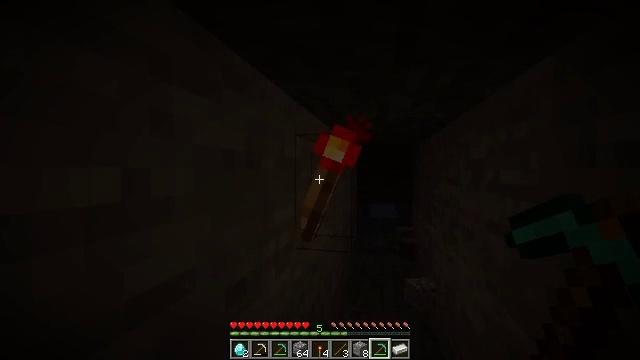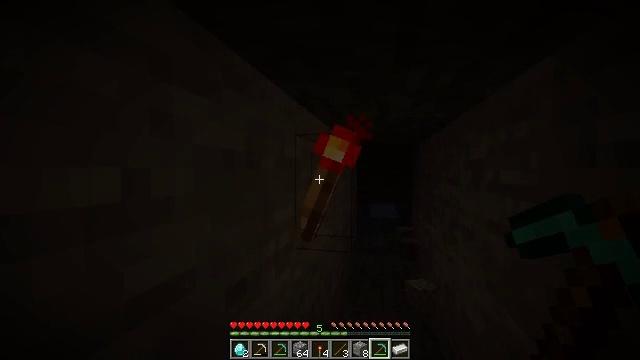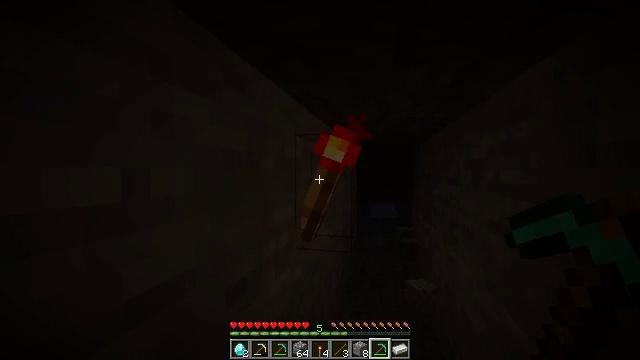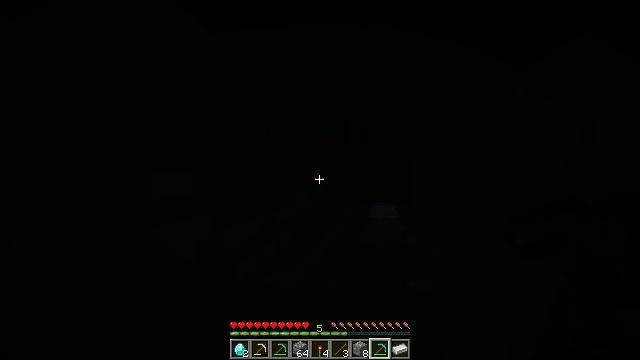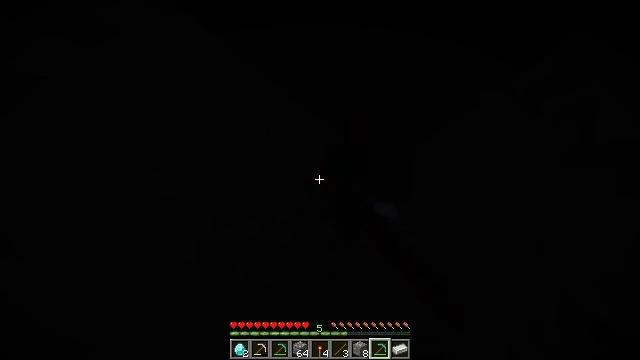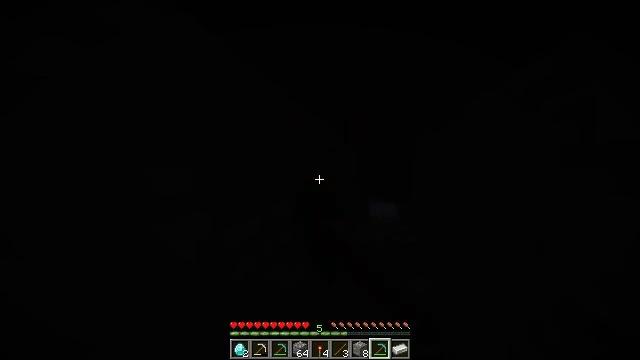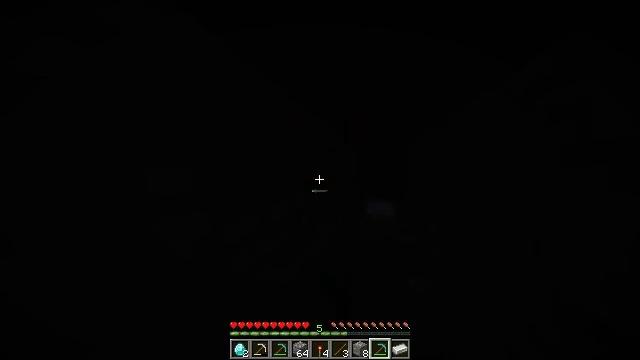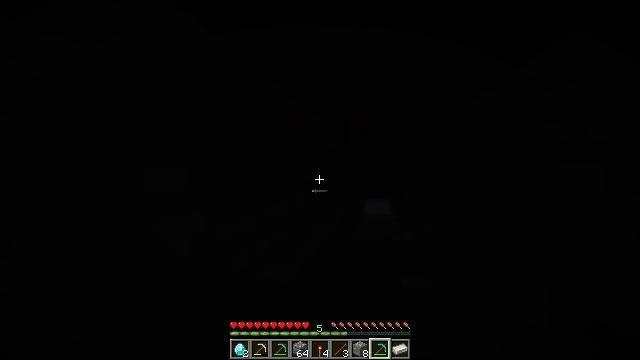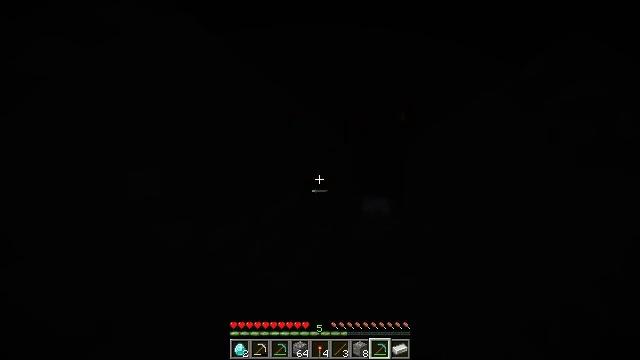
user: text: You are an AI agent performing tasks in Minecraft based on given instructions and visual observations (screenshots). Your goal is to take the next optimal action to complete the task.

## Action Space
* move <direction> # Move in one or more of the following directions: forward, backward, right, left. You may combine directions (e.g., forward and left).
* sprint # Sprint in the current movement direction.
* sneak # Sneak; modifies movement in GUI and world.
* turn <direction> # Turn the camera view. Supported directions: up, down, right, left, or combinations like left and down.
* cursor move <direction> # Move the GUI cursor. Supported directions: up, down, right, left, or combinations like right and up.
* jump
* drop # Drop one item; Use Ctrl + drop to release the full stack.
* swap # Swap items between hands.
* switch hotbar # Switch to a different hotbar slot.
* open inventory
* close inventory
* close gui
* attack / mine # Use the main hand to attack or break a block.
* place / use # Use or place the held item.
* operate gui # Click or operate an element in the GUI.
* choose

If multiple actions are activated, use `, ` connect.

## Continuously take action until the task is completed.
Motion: motion action
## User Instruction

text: Remove the redstone wall torch by mining.
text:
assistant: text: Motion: no_op
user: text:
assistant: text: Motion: no_op
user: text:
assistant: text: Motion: attack / mine
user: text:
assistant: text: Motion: attack / mine
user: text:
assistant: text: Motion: attack / mine
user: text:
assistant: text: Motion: no_op
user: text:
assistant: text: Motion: no_op
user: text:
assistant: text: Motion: move forward
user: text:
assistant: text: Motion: no_op